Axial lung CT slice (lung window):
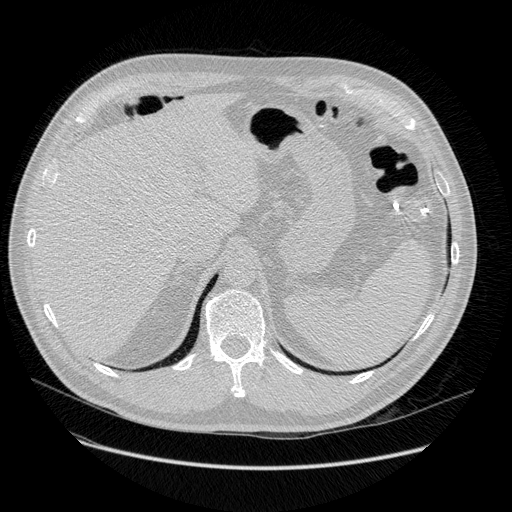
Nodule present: no